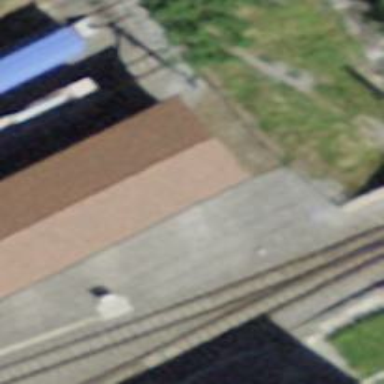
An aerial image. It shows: Narrow-gauge railway passing through building tunnel with electrified contact line. The surroundings include service yard.